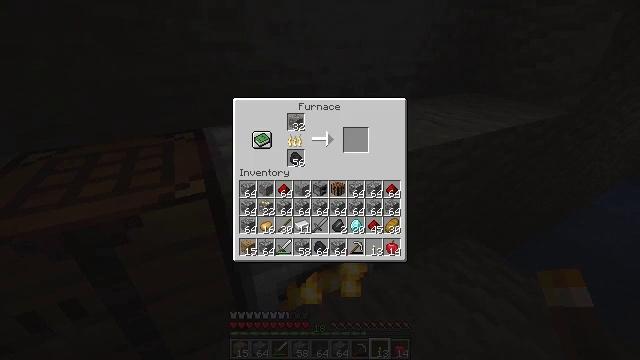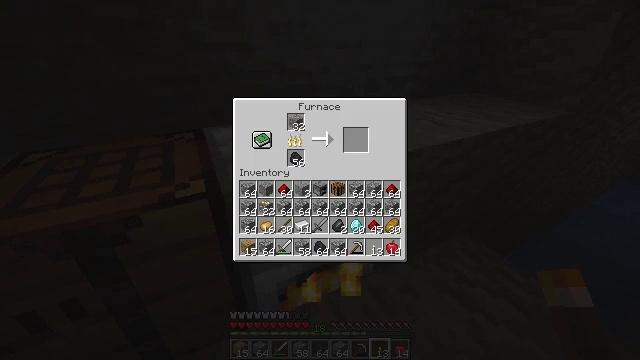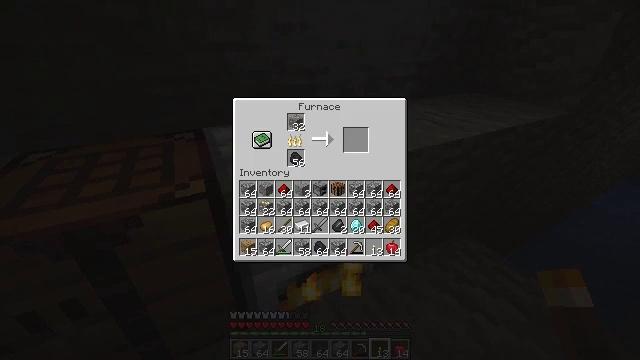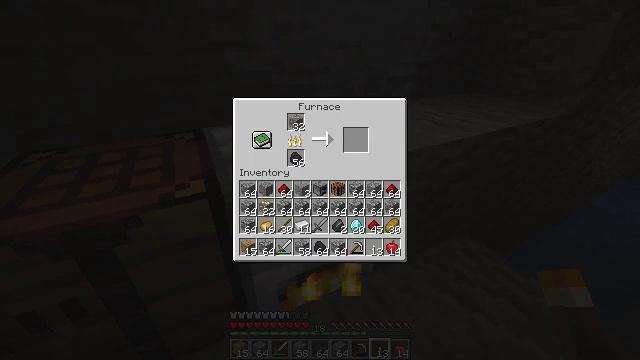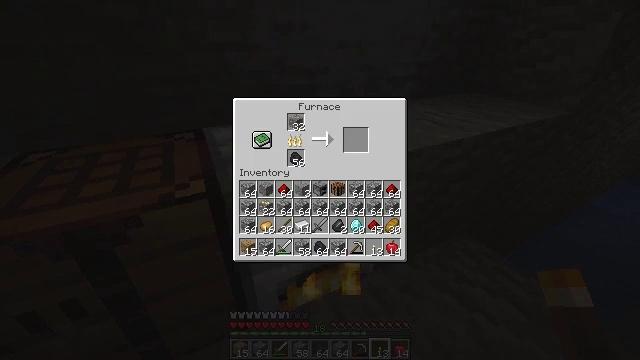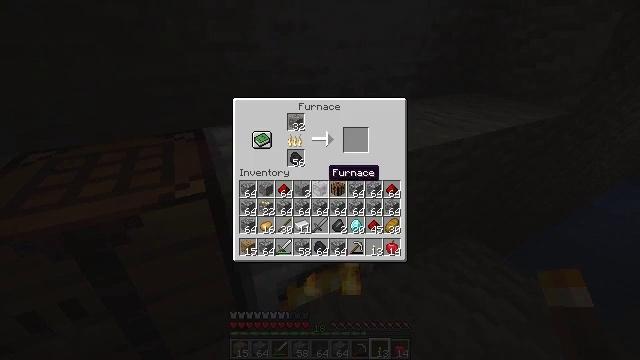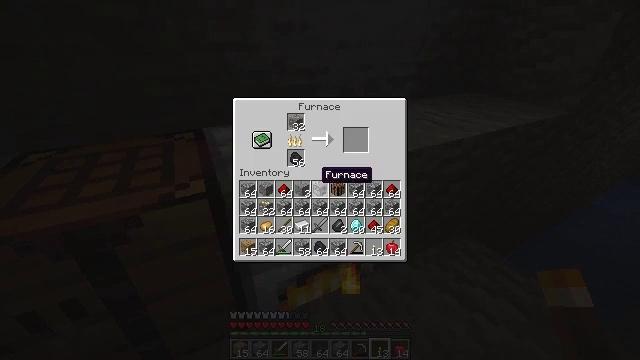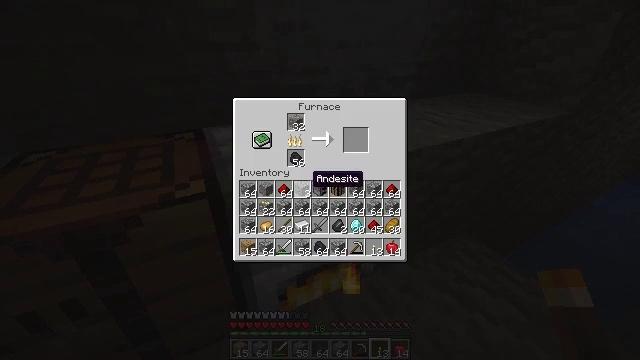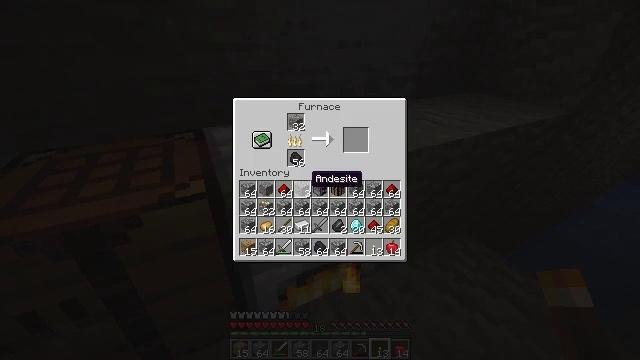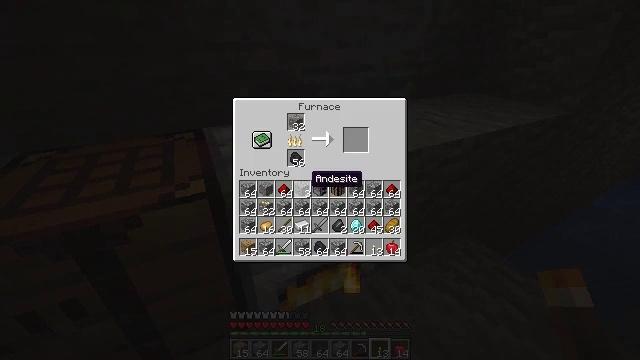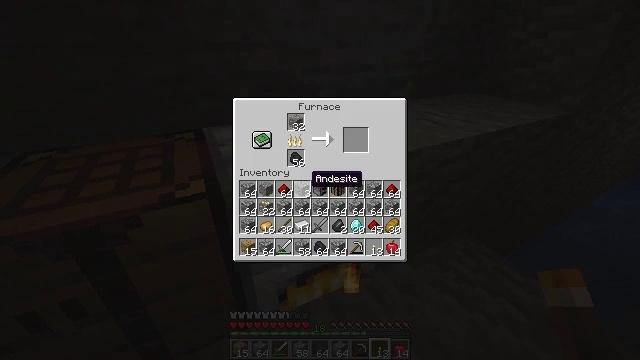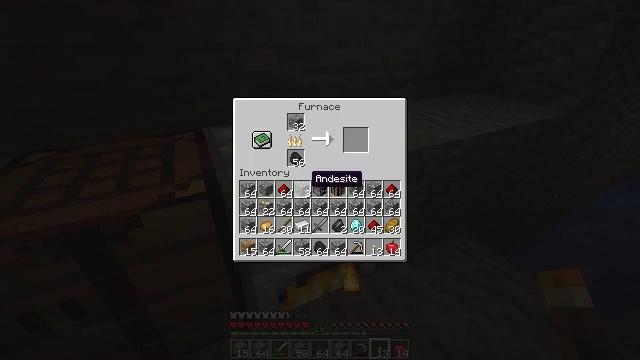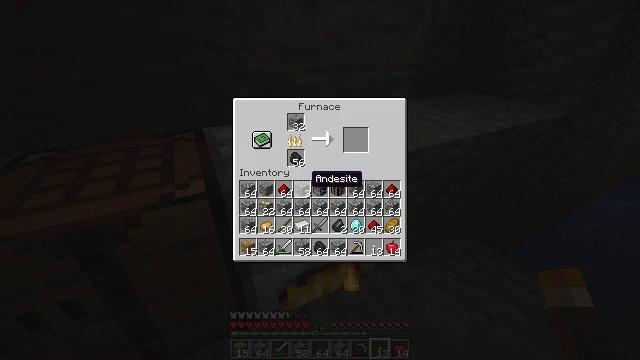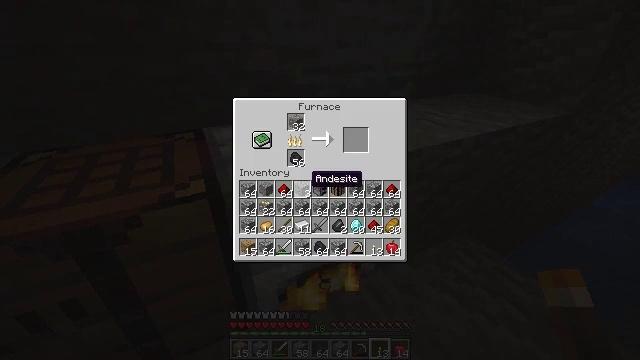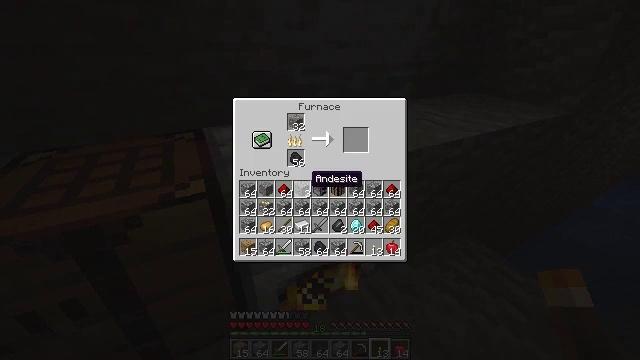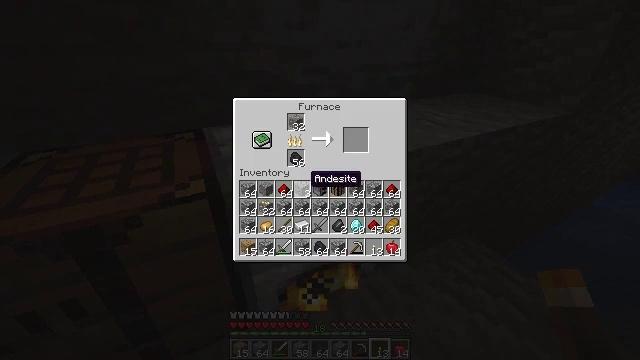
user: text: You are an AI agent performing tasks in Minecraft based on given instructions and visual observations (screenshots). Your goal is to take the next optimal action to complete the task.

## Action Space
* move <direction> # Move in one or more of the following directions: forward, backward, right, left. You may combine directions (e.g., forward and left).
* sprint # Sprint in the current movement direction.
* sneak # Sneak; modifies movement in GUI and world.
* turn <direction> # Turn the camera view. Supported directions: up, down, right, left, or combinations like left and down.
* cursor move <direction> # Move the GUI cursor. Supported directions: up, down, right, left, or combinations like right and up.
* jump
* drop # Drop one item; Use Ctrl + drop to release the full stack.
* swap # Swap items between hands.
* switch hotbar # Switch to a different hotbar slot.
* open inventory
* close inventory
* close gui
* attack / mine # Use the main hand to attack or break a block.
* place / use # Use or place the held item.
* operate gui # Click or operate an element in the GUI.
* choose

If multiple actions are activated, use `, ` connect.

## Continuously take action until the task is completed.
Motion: motion action
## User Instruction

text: Remove gravel from the inventory.
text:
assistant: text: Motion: sneak
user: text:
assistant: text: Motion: sneak, cursor move left and down
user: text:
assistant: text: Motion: sneak, cursor move left
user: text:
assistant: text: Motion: sneak
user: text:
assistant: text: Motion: sneak
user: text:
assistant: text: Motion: sneak
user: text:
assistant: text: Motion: sneak, cursor move left
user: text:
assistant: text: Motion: sneak
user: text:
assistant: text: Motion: sneak
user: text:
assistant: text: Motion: sneak
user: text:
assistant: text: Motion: sneak
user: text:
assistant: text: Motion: sneak
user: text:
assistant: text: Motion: sneak
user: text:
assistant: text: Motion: sneak
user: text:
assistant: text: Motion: sneak
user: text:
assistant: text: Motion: sneak
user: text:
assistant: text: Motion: sneak, cursor move left
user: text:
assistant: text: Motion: sneak, cursor move left
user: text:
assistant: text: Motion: sneak
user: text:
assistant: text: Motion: sneak
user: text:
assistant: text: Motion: sneak, cursor move right
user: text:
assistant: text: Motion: sneak, cursor move right
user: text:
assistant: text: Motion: sneak, cursor move right
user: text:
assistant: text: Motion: sneak
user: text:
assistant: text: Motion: sneak
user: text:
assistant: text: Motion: sneak
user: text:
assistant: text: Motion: sneak
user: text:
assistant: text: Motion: sneak
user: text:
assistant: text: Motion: sneak
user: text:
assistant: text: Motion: sneak